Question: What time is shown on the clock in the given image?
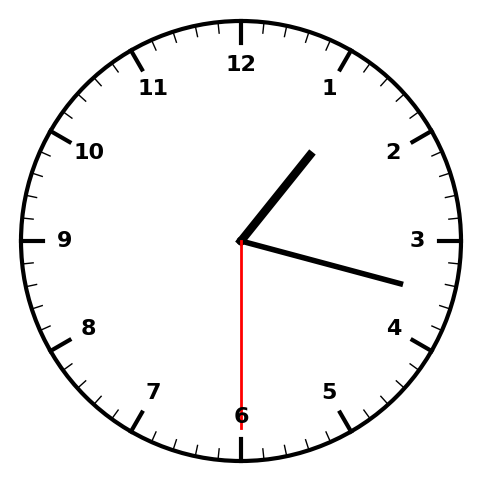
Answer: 01:17:30